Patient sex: F
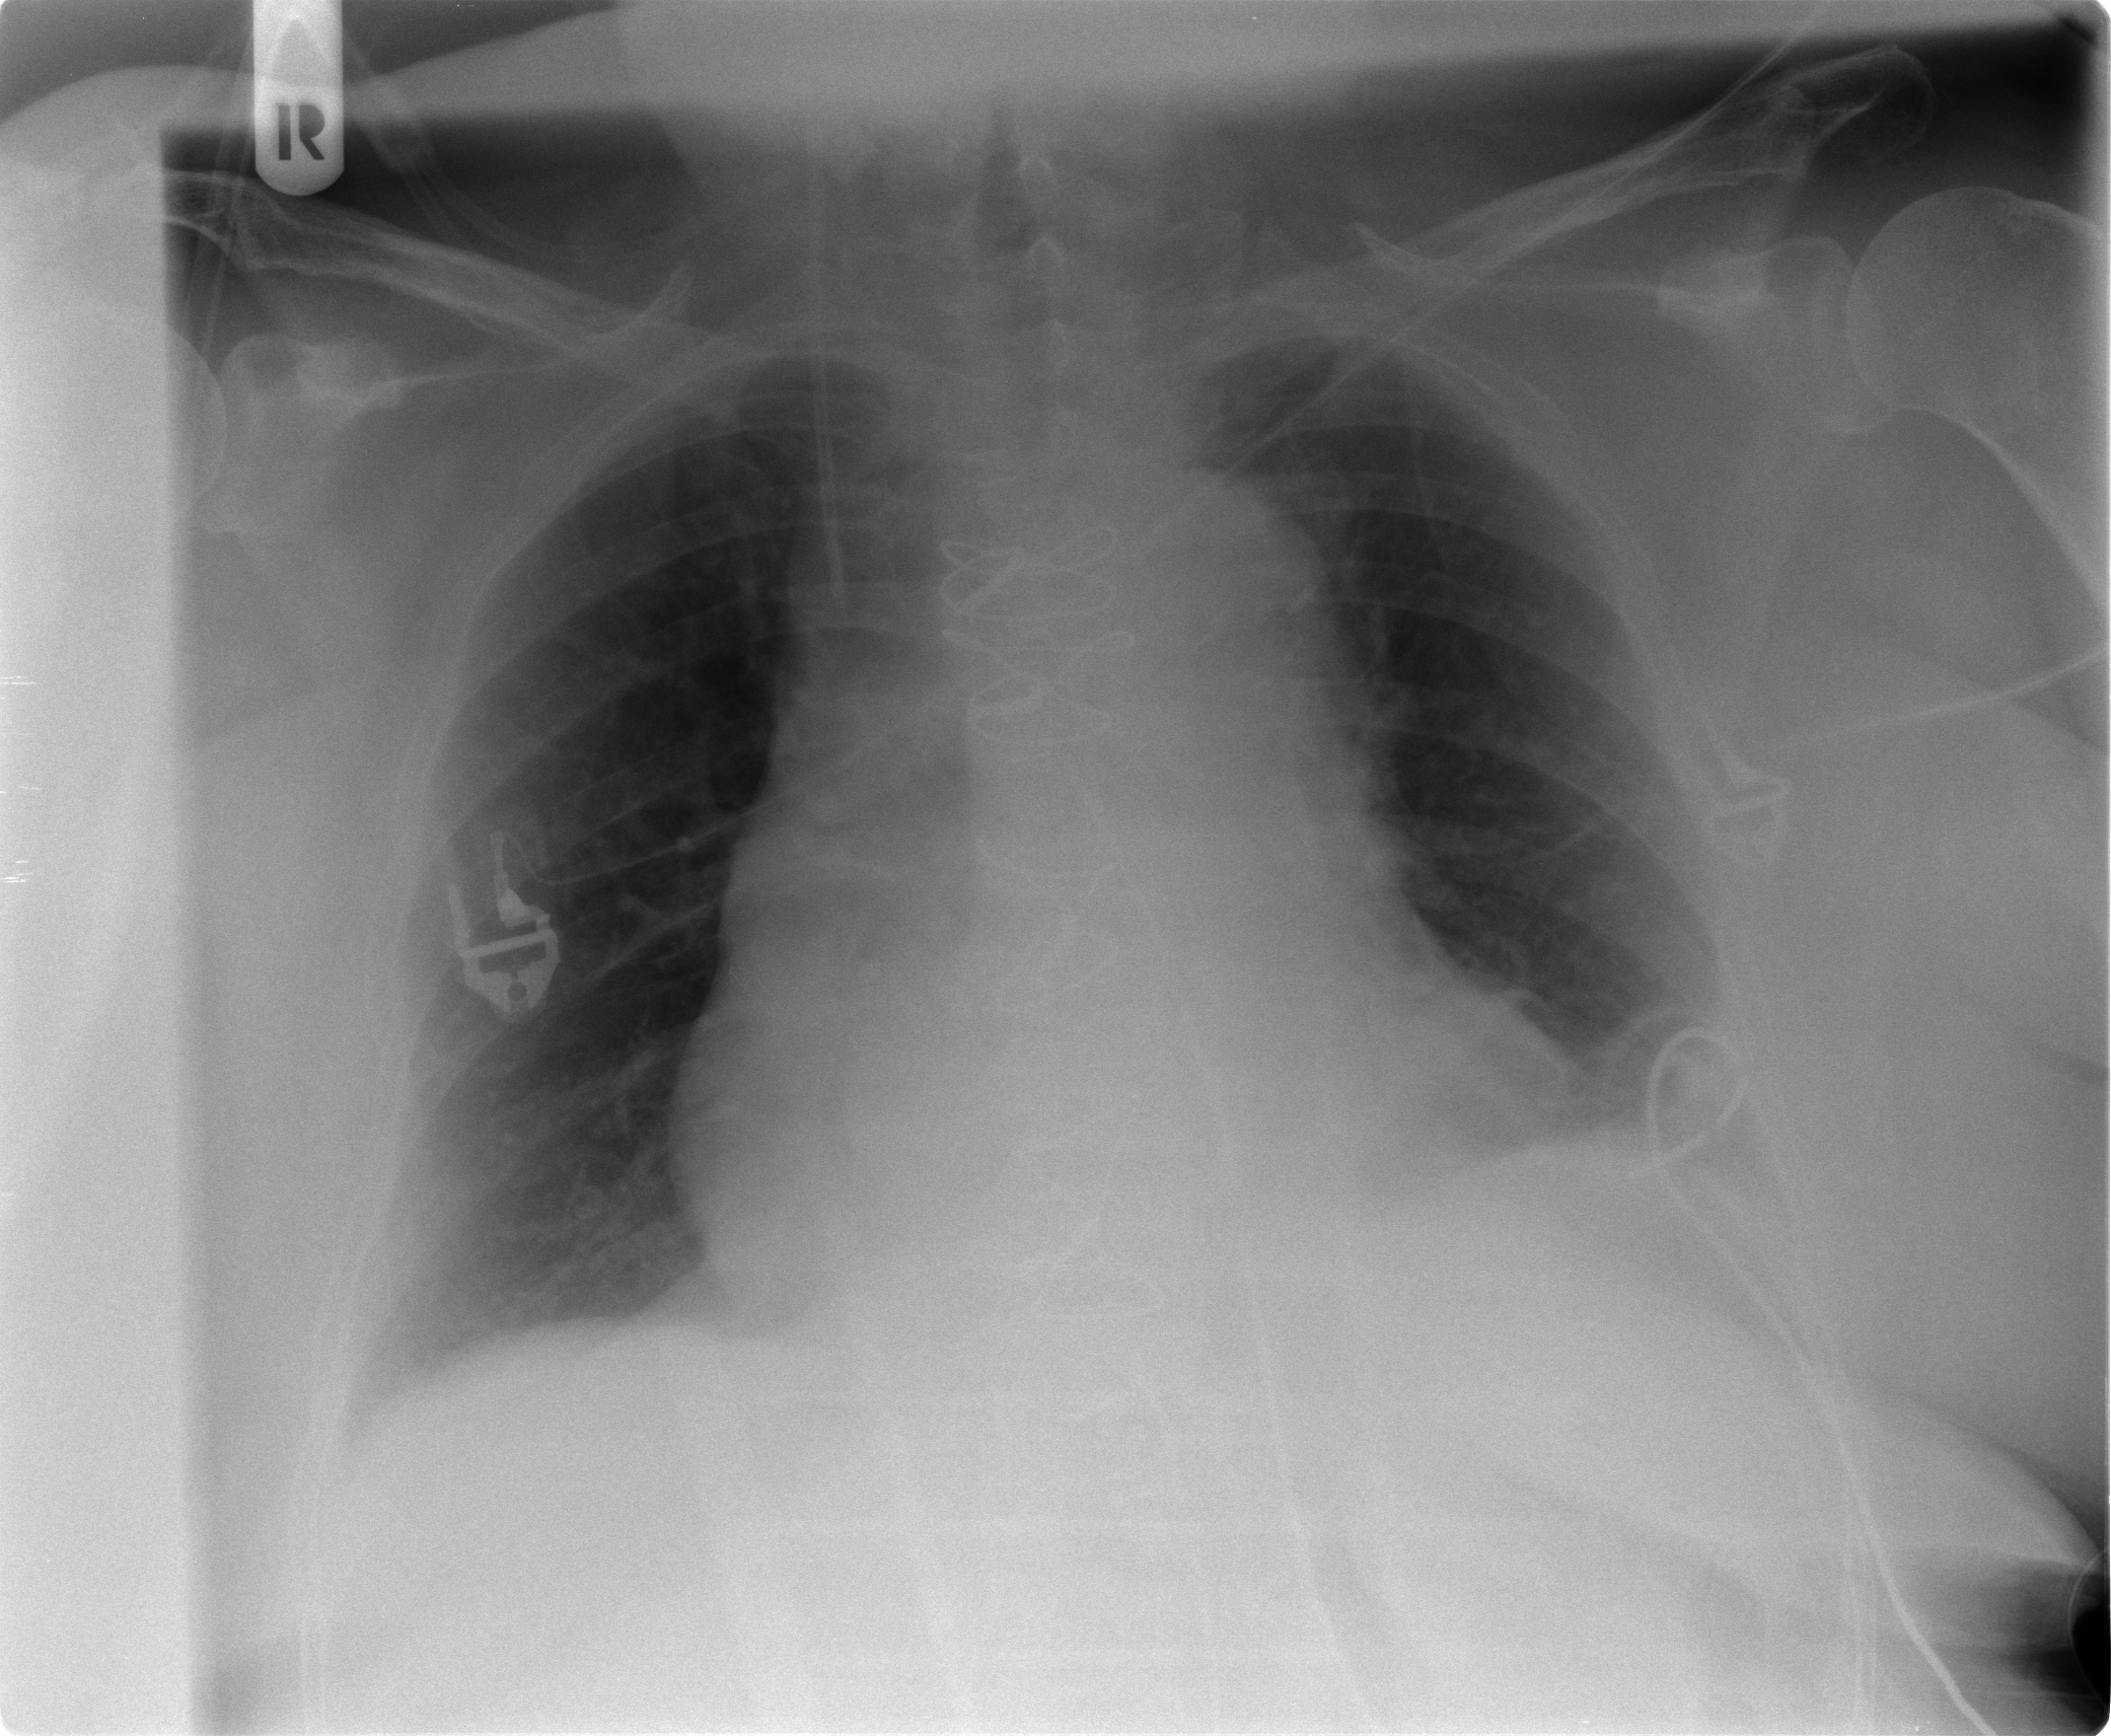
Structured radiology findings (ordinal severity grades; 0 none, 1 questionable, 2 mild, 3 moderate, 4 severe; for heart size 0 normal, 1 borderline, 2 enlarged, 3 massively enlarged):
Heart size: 2
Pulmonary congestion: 1
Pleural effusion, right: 0
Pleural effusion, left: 0
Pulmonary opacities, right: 0
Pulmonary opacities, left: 0
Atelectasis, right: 0
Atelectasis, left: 1